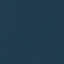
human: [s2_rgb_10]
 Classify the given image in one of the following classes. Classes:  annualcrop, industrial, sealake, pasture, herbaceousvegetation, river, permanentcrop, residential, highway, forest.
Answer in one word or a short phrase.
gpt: SeaLake